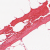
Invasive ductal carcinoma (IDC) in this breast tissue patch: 0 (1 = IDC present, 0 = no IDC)